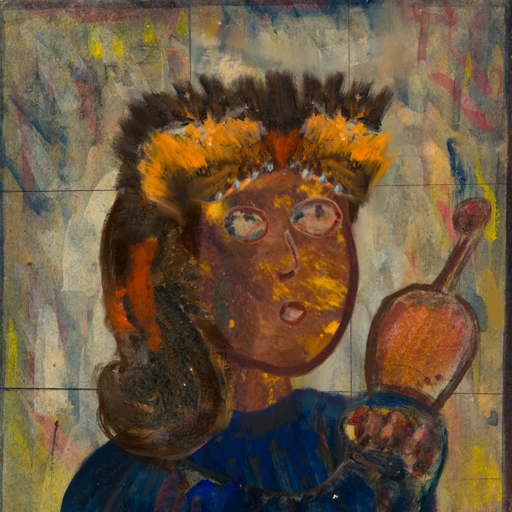
Background: GypsyMother, Head And Neck Side: Comrade, Face Side: Orphan, Bust: Pipe, Hair Side: Gypsy_Queen, Head Accessory: Gypsy_Queen, Second Necklace: Blank, Necklace: Blank, Baby: Blank